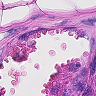
Metastatic tissue present: no